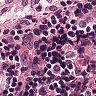
Metastatic tissue present: no